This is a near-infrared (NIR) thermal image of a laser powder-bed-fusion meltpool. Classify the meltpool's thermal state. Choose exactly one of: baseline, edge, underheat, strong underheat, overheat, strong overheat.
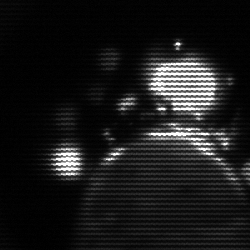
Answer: baseline